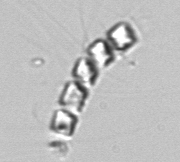
Label: Chaetoceros